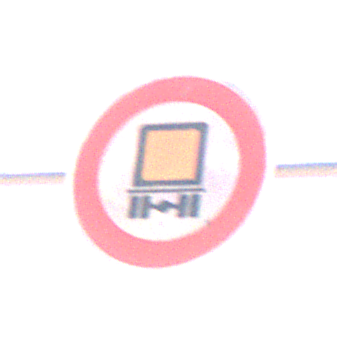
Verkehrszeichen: VerbotKennzeichnungspflichtigeKraftfahrzeugeGefaehrlicheGueter
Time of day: MorningAfternoon
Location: Outdoor (Nature)
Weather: Clear
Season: Summer
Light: Natural